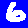
Digit: 6